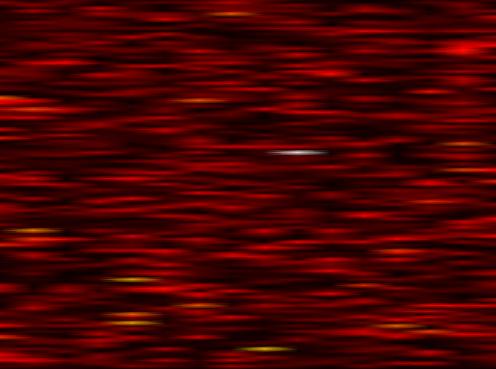
Label: OFDM